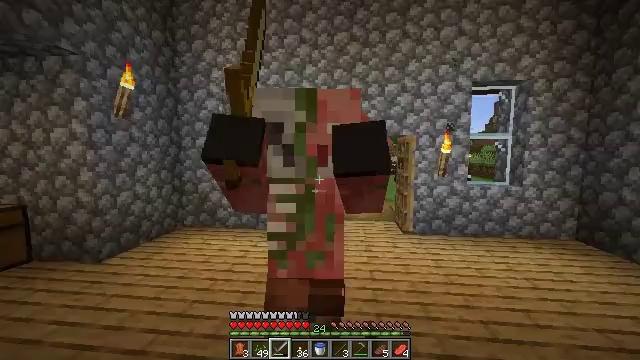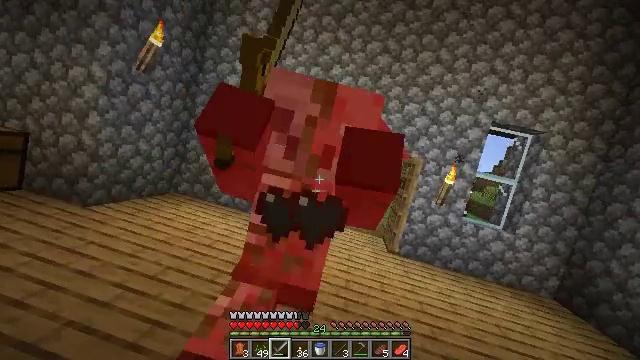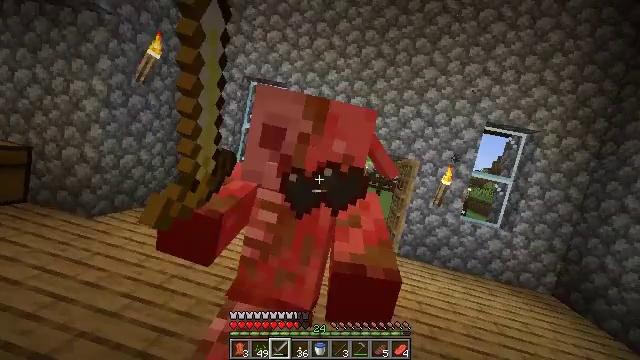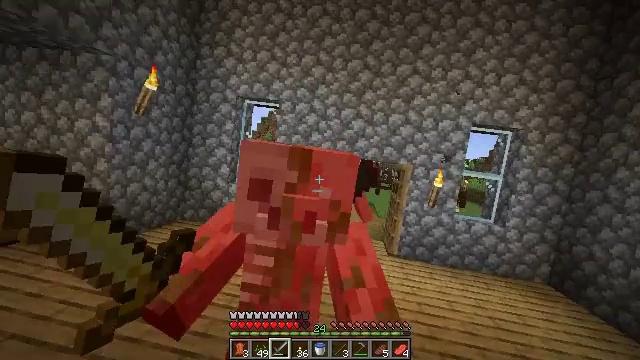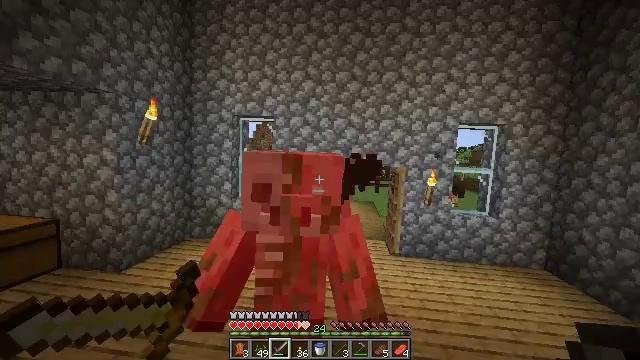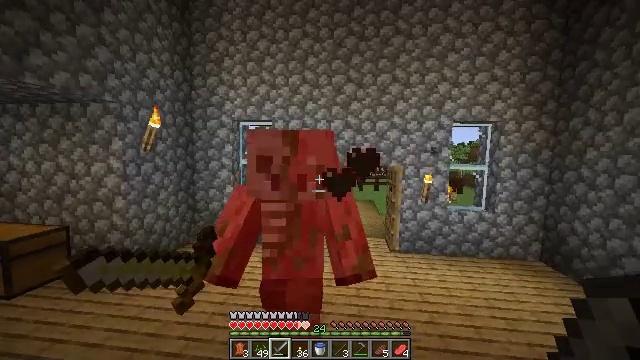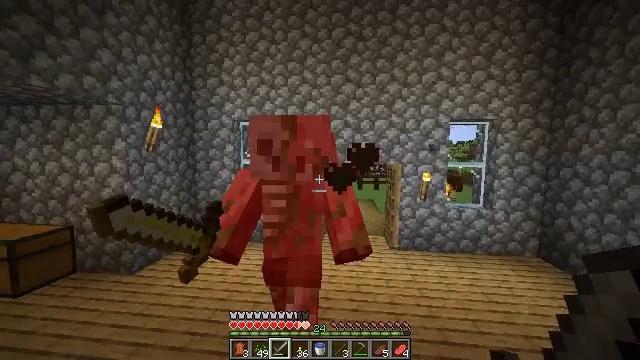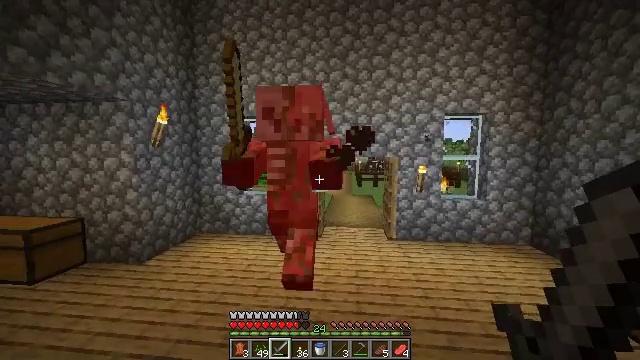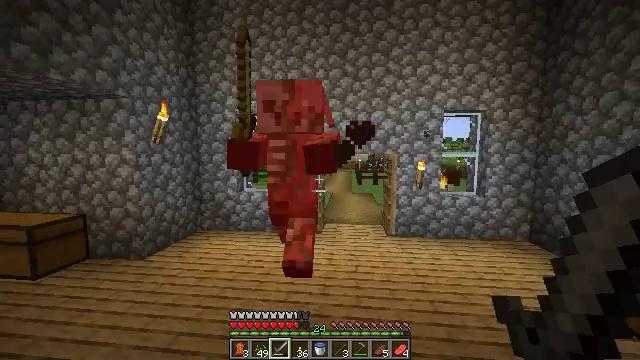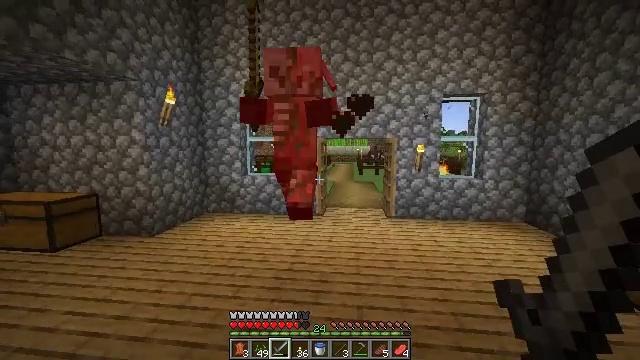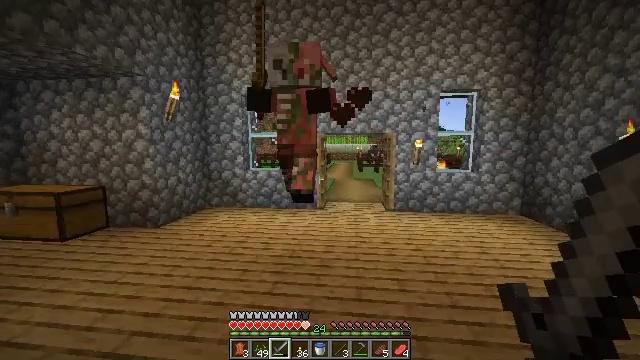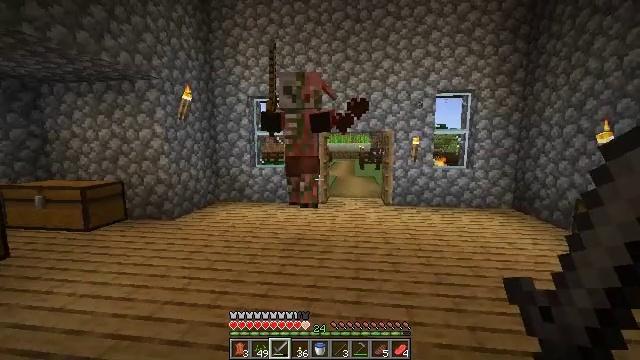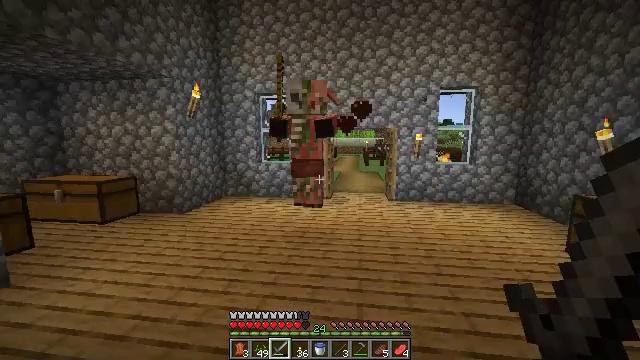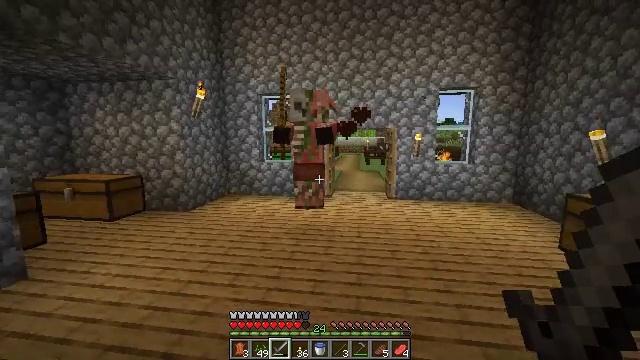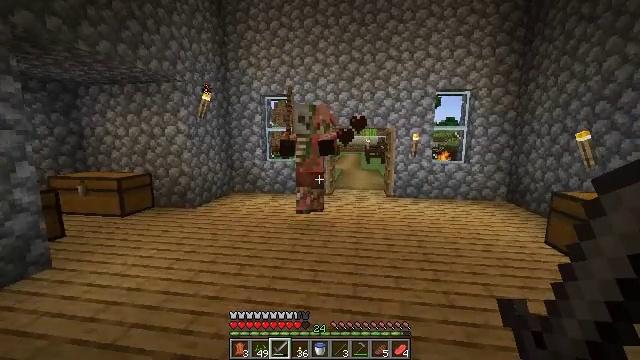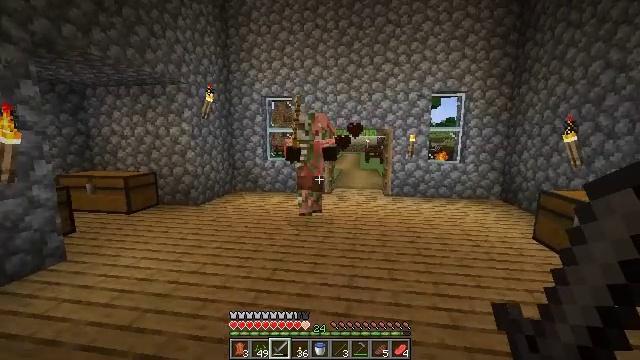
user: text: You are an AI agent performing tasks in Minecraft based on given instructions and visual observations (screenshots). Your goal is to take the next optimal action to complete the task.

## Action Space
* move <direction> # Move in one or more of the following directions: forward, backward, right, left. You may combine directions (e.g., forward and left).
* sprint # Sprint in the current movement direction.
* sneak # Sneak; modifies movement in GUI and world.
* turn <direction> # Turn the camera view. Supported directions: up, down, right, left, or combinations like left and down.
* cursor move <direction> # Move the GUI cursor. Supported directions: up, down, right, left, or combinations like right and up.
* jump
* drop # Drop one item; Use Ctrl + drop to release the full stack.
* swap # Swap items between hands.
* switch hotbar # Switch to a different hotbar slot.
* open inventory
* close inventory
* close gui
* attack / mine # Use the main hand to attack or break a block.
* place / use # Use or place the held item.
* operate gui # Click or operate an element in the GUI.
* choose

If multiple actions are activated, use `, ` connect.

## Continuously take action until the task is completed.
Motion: motion action
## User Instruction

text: Face a hostile mob.
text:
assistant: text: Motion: no_op
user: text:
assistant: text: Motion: no_op
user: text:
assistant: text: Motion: move back
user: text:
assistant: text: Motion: move back
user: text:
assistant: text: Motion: move back
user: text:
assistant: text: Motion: move back
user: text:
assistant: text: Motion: move back
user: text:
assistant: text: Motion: move back
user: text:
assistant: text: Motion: move back, turn down
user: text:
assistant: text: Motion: move back
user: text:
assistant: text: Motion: move back
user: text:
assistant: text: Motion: move back, turn left
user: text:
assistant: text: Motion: move back
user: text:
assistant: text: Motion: move back
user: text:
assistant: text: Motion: move back
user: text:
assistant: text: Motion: move forward
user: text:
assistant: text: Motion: move forward
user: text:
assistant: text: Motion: move forward
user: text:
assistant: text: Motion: move forward, turn down
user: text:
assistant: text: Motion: move forward
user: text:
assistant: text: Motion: move forward, turn down, jump
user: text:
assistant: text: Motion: move forward, turn down, jump
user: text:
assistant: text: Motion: move forward, jump
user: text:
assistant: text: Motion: move forward, turn down
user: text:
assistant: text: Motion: move forward
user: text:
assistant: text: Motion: move forward, turn down, attack / mine
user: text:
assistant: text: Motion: move forward, turn down, attack / mine
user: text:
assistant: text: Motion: attack / mine
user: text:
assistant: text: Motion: move back, attack / mine
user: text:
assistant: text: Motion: move back